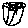
Label: flower